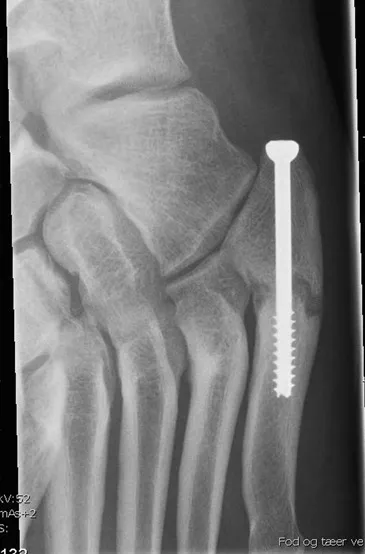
A
) Five weeks after surgery.
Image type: radiology (x_ray)